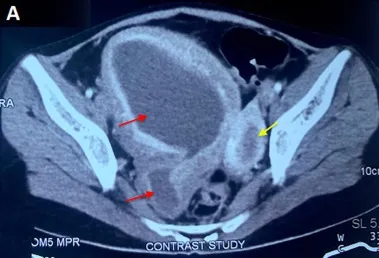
Axial view CT scan image showing uterus didylphus with hematometra and hematocolpos of the right side (red arrows); the left horn was apparently normal (yellow arrow).
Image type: radiology (ct)